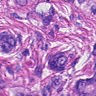
Metastatic tissue present: yes